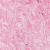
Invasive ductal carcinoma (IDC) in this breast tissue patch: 0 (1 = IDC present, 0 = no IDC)